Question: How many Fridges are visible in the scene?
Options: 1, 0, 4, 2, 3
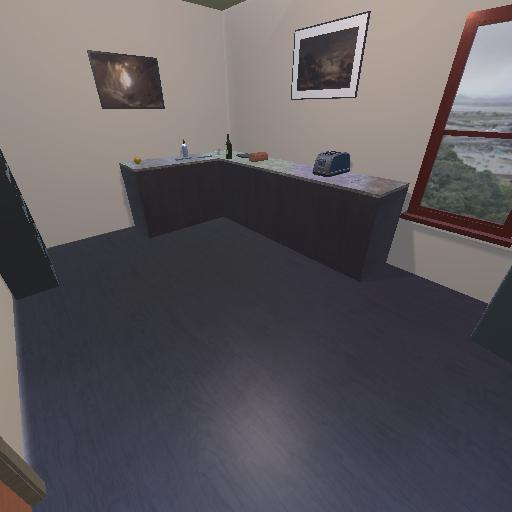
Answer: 1